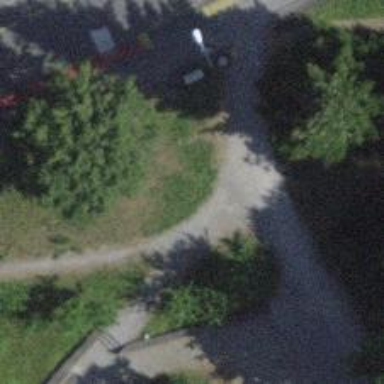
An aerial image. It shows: Footway with surface of fine gravel.